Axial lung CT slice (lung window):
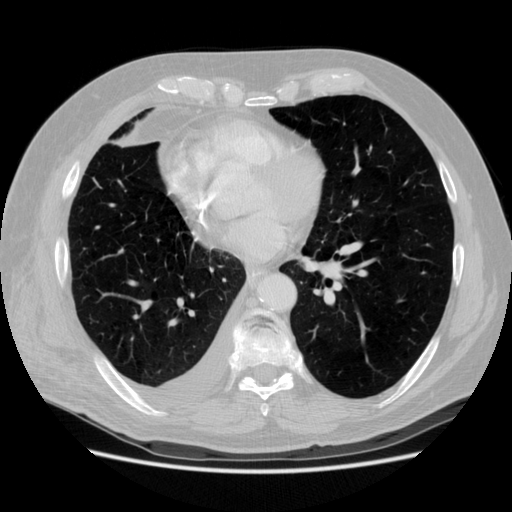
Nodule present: no